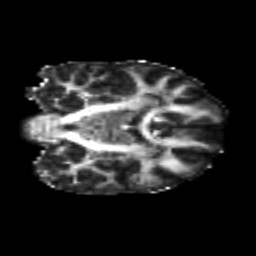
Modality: FA
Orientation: coronal
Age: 23
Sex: female
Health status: healthy
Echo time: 0.074 s